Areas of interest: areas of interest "Swimming Pool"
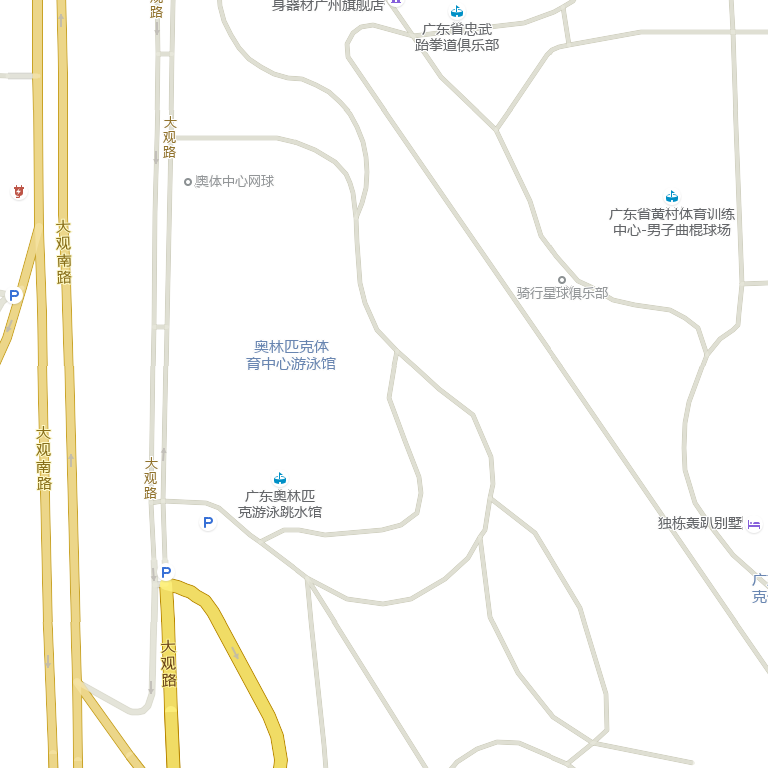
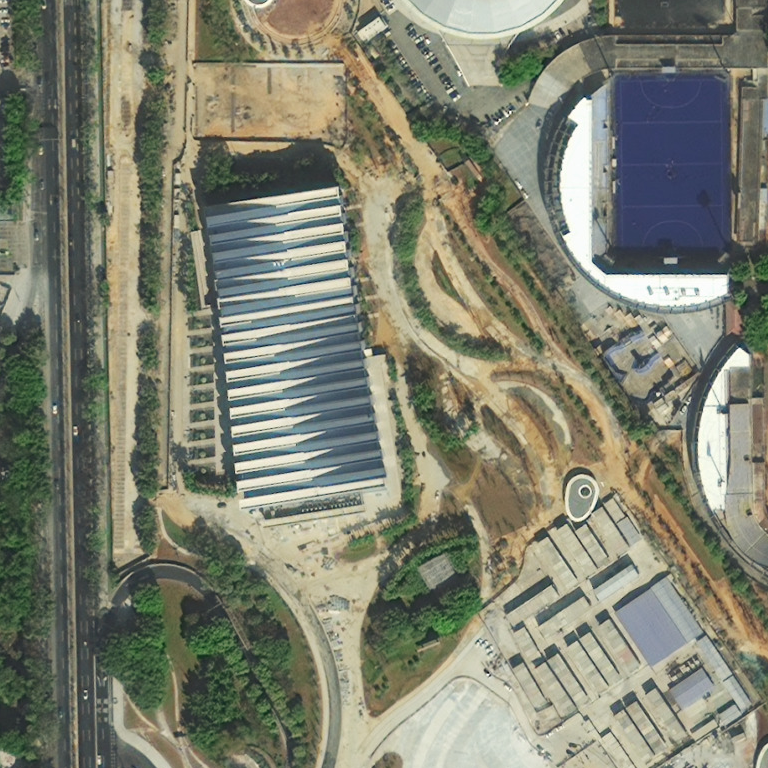